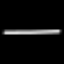
Label: line